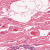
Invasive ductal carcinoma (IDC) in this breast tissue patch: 0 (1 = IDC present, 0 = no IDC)